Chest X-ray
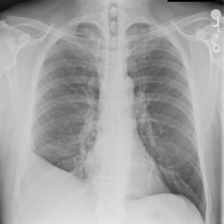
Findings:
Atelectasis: negative
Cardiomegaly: negative
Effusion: negative
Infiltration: negative
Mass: negative
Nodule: negative
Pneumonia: negative
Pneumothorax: negative
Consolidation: negative
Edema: negative
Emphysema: negative
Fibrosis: negative
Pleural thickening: negative
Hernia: negative